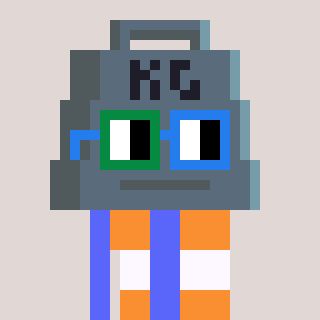
a pixel art character with square green and blue glasses, a weight-shaped head and a purple-colored body on a warm background